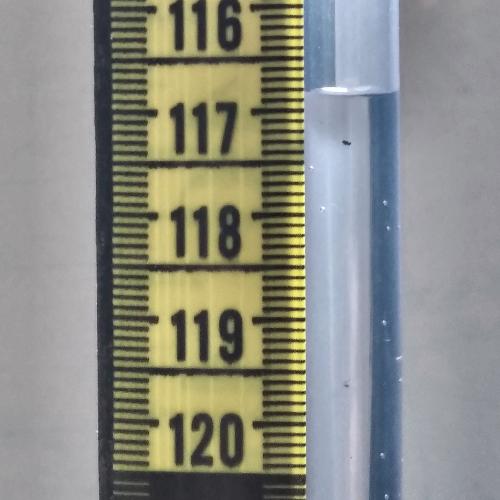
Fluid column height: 116.9 cm